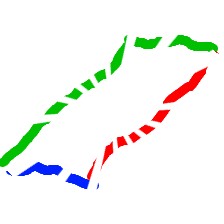
Shape: parallelogram